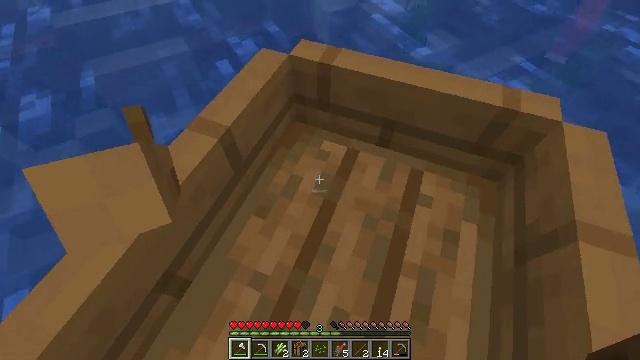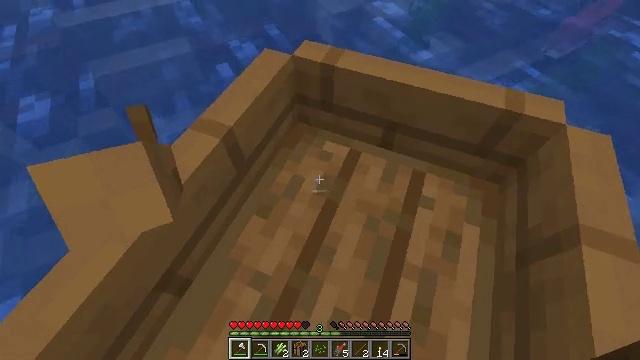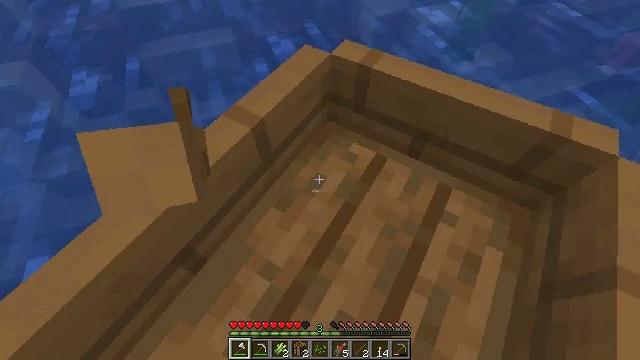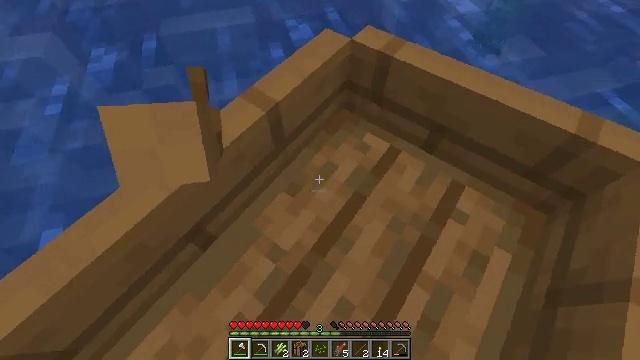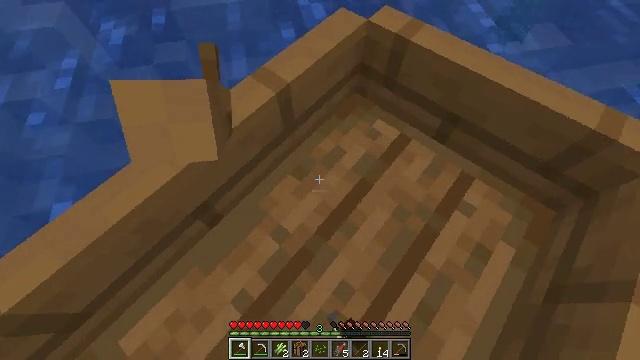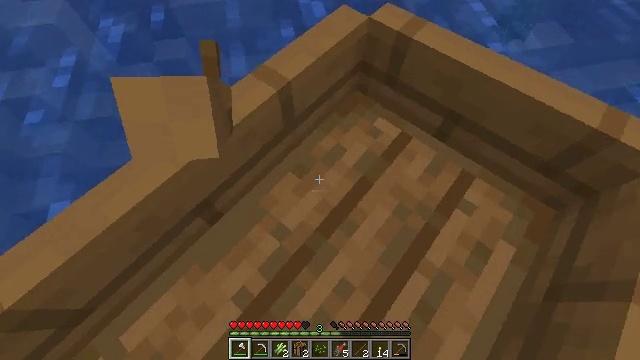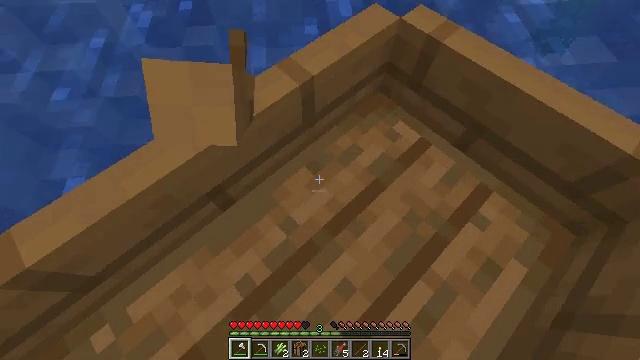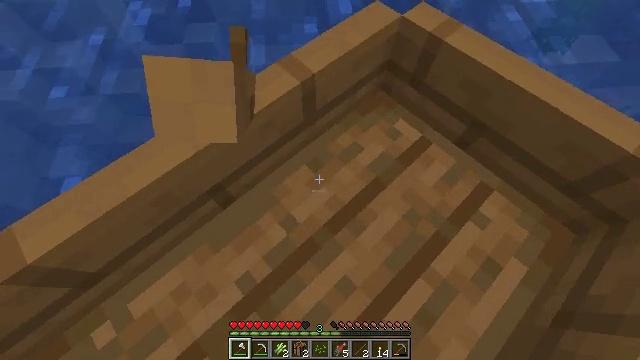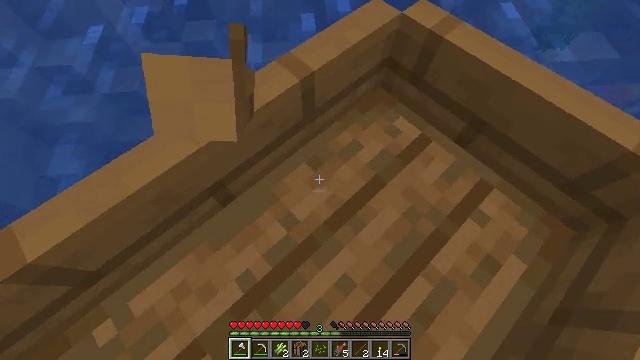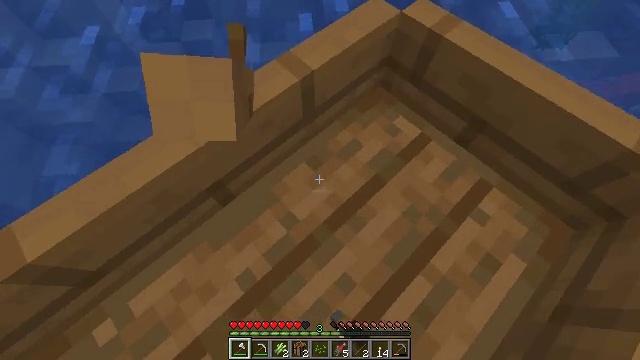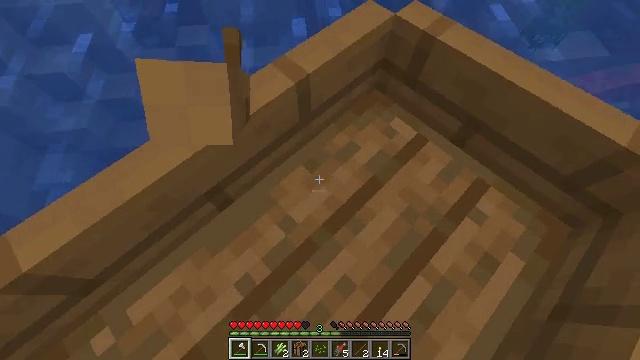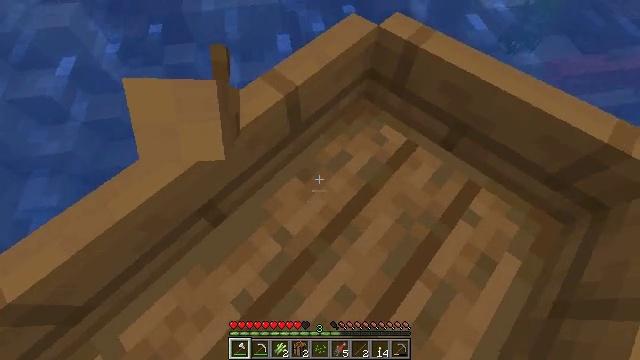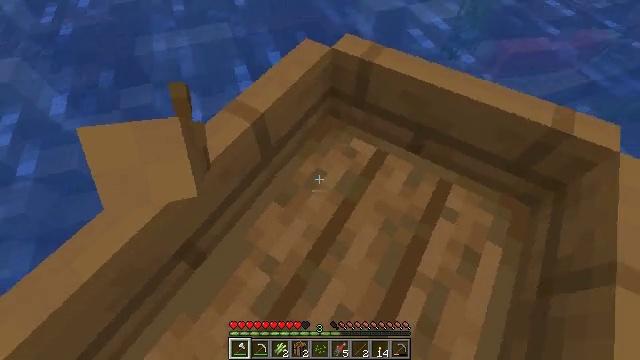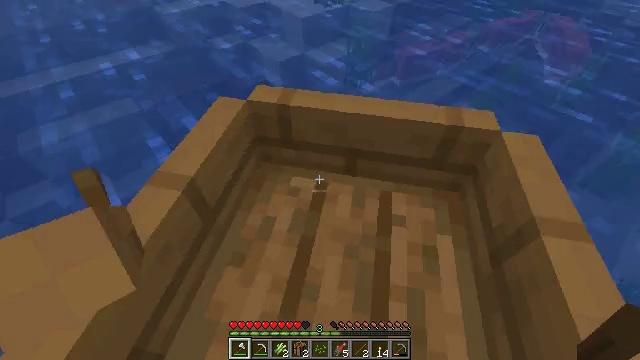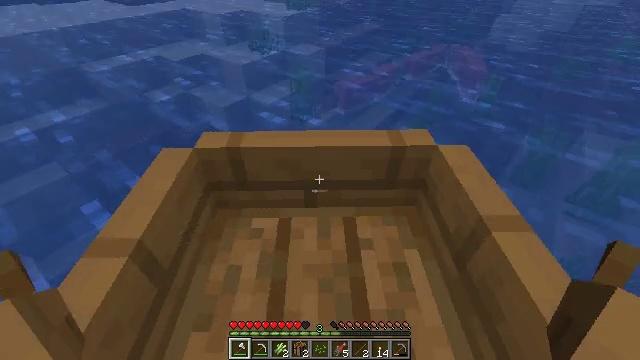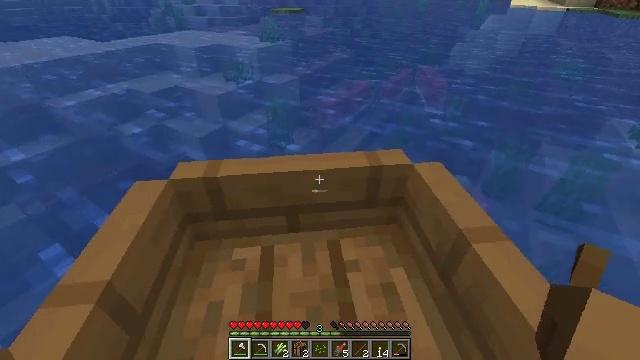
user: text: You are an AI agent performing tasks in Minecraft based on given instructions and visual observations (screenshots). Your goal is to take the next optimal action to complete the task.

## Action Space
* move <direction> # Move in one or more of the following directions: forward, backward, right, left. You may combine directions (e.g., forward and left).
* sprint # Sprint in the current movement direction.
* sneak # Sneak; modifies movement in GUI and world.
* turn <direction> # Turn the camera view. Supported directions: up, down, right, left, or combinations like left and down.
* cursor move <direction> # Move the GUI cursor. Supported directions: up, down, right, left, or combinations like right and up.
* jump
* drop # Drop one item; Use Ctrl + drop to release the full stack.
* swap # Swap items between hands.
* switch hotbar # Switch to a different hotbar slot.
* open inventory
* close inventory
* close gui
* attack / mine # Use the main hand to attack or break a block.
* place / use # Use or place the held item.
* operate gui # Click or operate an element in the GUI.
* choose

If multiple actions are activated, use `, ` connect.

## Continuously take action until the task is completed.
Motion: motion action
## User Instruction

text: Fish and kill the salmon.
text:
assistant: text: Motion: no_op
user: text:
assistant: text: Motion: turn left
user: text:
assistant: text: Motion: turn left and down, attack / mine
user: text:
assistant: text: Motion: turn left and down, attack / mine
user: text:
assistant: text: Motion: attack / mine
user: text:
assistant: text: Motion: turn left, attack / mine
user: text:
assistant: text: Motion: no_op
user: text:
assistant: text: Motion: attack / mine
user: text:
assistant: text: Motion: attack / mine
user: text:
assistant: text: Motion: turn right, attack / mine
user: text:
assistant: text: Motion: turn right and up, attack / mine
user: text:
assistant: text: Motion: turn right and up
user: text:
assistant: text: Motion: turn right and up
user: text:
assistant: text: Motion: turn right and up
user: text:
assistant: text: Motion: turn right and up
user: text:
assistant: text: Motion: move forward, turn right and up
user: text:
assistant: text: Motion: move forward
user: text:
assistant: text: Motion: move forward
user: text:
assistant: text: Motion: move forward
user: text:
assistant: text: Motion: move forward, turn right and down
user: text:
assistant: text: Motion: move forward
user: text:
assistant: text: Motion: turn right and up
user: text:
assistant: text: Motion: turn right
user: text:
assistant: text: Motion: move forward, turn right
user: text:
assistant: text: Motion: move forward, turn right
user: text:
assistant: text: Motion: move forward
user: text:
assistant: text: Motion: move forward, turn right and up
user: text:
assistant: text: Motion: move forward, turn right and up
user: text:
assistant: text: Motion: move forward, turn right and up
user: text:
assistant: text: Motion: move forward